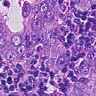
Metastatic tissue present: yes